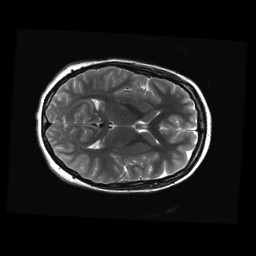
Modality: T2w
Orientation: axial
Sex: female
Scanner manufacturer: ge
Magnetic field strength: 3 T
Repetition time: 5 s
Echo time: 0.1007 s